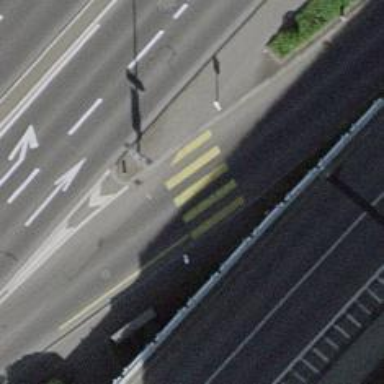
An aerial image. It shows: Zebra crossing on the road.